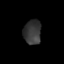
Tissue: prostate
Cell type: Myeloid cells
Senescence score: 0.2953
Nuclear area (px): 423
Mean DAPI intensity: 54.319